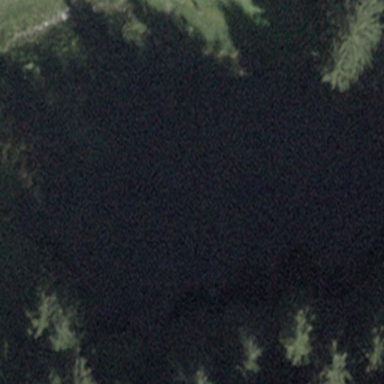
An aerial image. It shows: Serene lake.